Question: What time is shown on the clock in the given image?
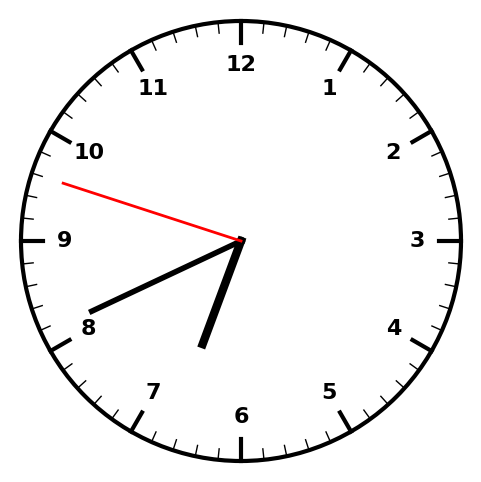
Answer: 06:40:48